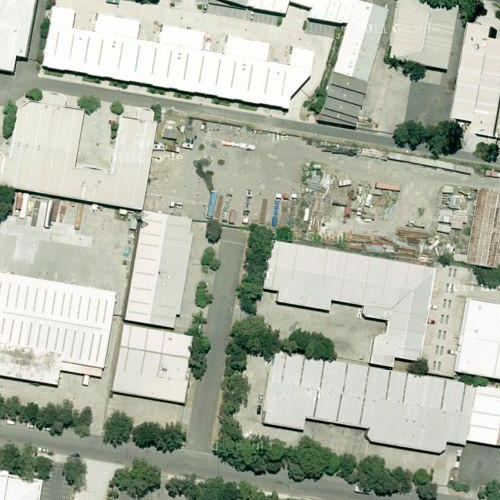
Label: sydney